Question: I have a 'data.frame' that includes x and y values which I want to plot (y vs. x). There are two factors, one with three levels and the other with two levels, to which each points is assigned:
'''
df = data.frame(x=c(1:90),y=runif(90,5,10),pch=c(rep(0,30),rep(5,30),rep(6,30)),col=c(rep("red",45),rep("blue",45)),cell=c(rep("A",30),rep("B",30),rep("C",30)),group=c(rep("p",45),rep("v",45)))
'''
As you can see, the factors are: 'cell' and 'group', with respective levels: 'c("A","B","C")' for 'cell' and 'c("p","v")' for 'group'. I have three different shapes ('pch') for the 'cell' factor levels and two different colors for the 'group' factor levels.
I want to plot the 'df$y' vs. 'df$x' points with 'pch' and 'color's specified according to 'df$pch' and 'df$col' and have two legends side by side: one for the cell factor levels and the other for the group factor levels or one legend with two columns of both factors.
So far this is what I'm playing around with:
'''
plot(df$x,df$y,pch=df$pch,col=as.character(df$col),xlim=c(min(df$x),max(df$x)+5),ylim=c(min(df$y),max(df$y)+2))
legend("topright",title="Cell",legend=c("A","B","C"),col="black",pch=c(0,5,6),bty="n",border=F)
legend(x=75,y=12,title="Group",legend=c("p","v"),col=c("red","blue"),lty=c(1,1),bty="n",border=F)
'''
Which produces this plot:

Which I'm not happy with since I need to adjust the locations of the two legends to get them properly aligned. I'm wondering whether there's a better, more automatic, way to achieve this.
On the same note, it would be nice to know if there's also an automatic way to figure out how much extra space in the plot is needed to fit the legends and specify that in the 'xlim' and 'ylim' rather than manually adjusting them.
One last thing - if possible I'd prefer a solution that's not ggplot
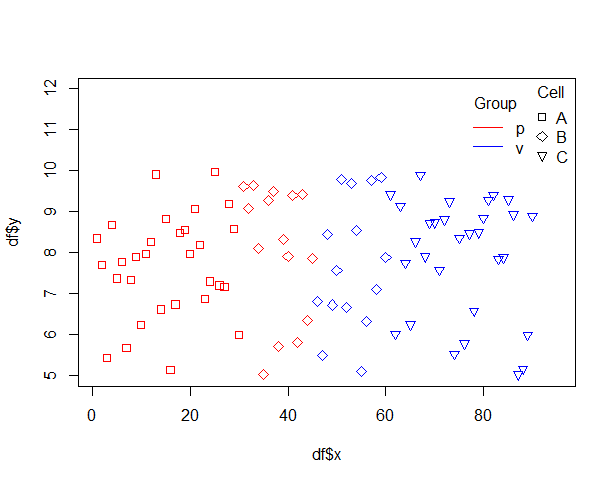
Answer: This is a bit hackish, but if you specify the 'ncol' parameter in 'legend', you can force the legend to have multiple columns. That way you combine your two 'legend' calls into one and let R handle the column creation/spacing.
The hackish part is that you then just need to manually set up the spacing on the legend title so that your "Cell" and "Group" labels fall where they need to be:
'''
plot(df$x, df$y, pch=df$pch, col=as.character(df$col),
xlim=c(min(df$x),max(df$x)+5), ylim=c(min(df$y),max(df$y)+2))
legend("topright", title="Cell Group", # << THIS IS THE HACKISH PART
legend=c("A","B","C","p","v"),
col=c(rep("black",3),'red','blue'), pch=c(0,5,6,1,1),
bty="n", border=F, ncol=2)
'''